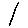
Label: line